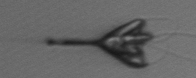
Label: Pyramimonas_longicauda